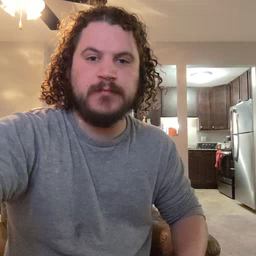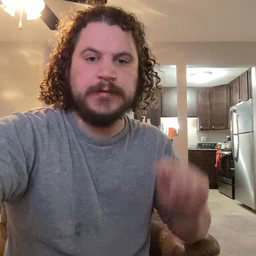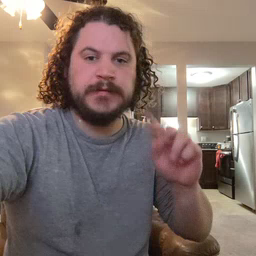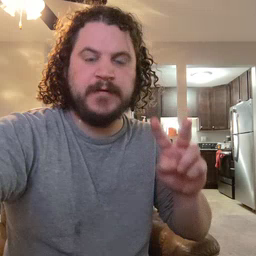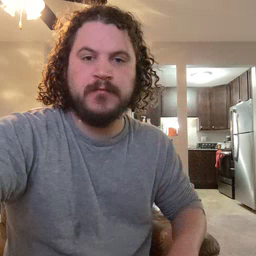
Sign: TV